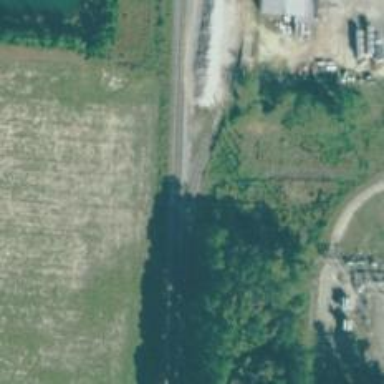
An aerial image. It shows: Railway spur service.